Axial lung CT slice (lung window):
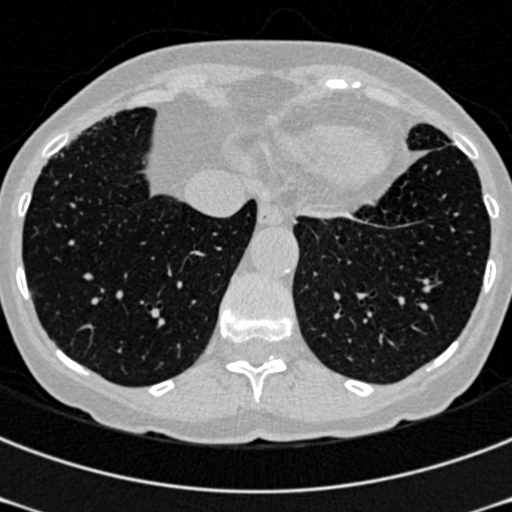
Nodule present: no